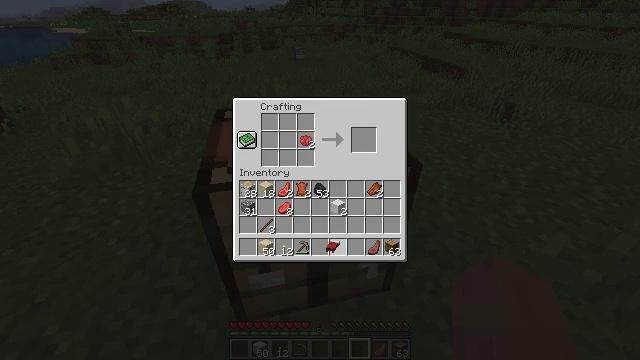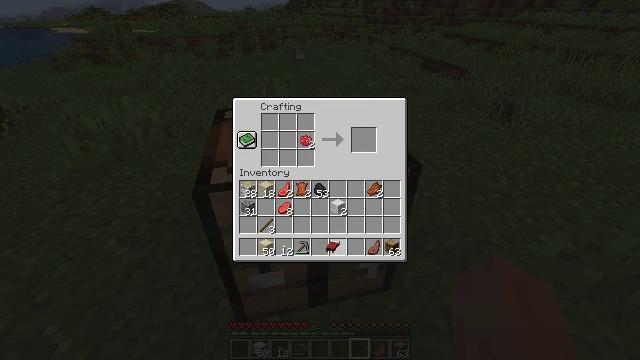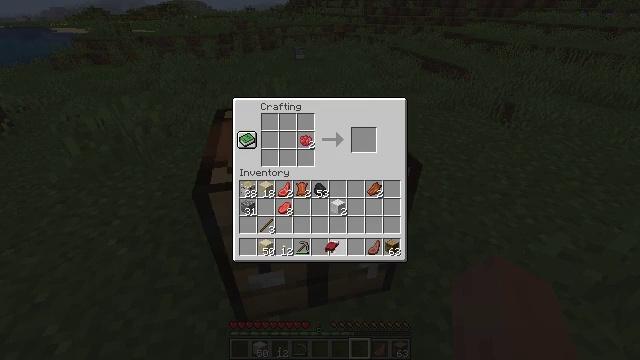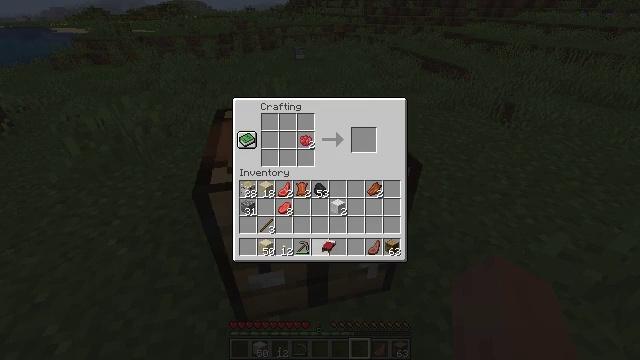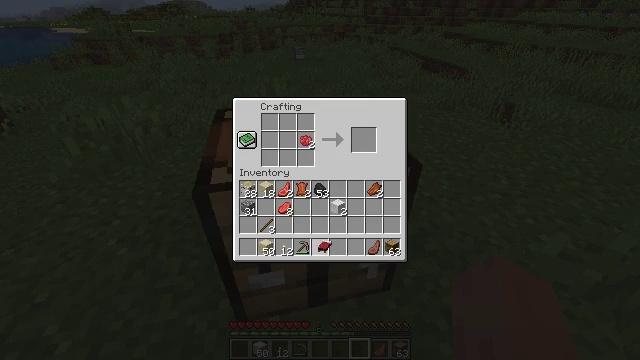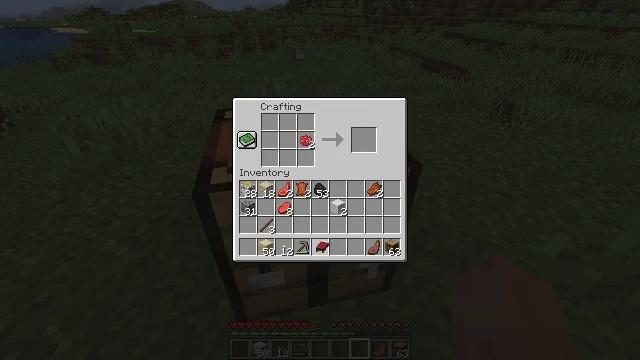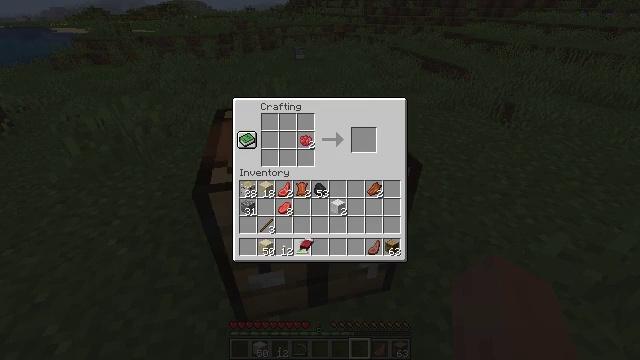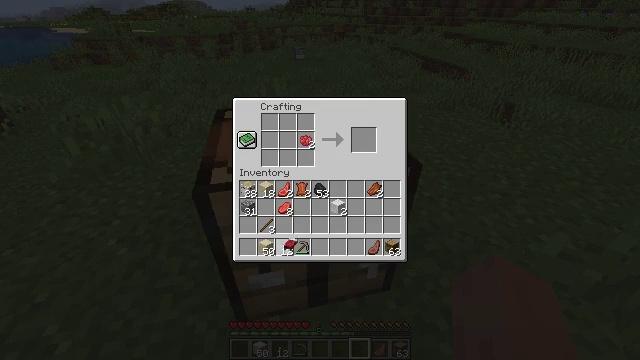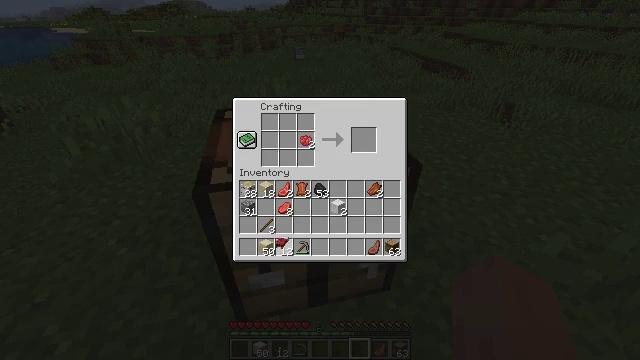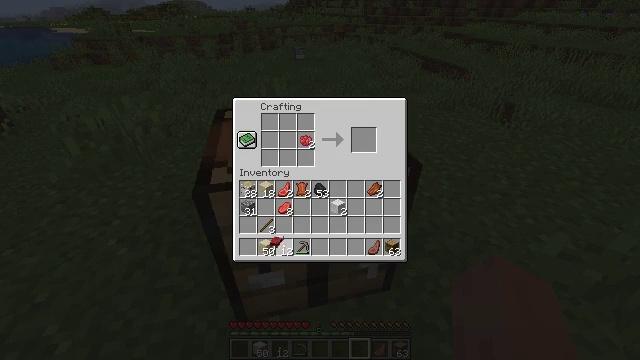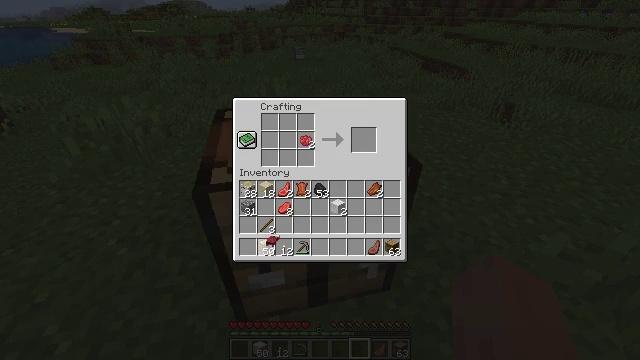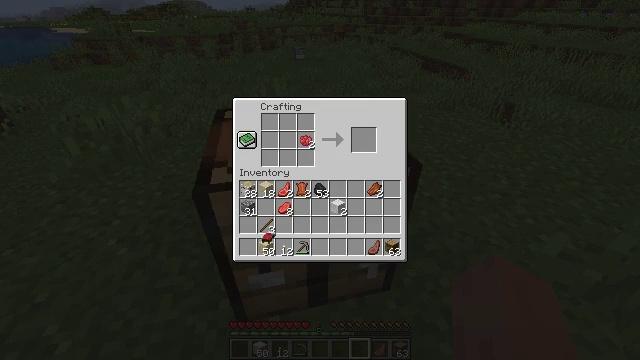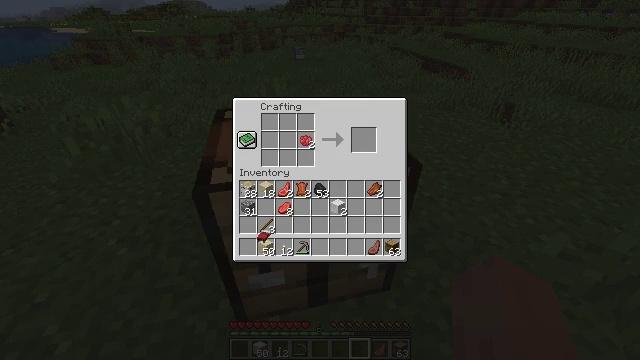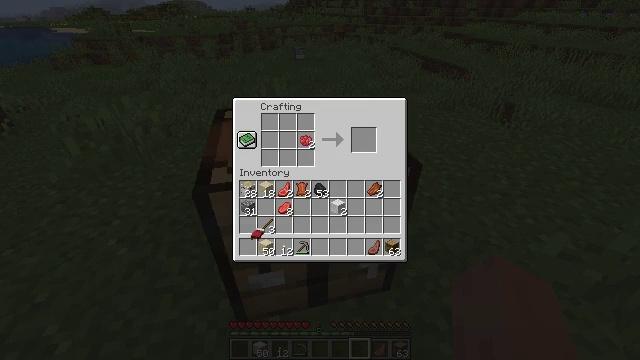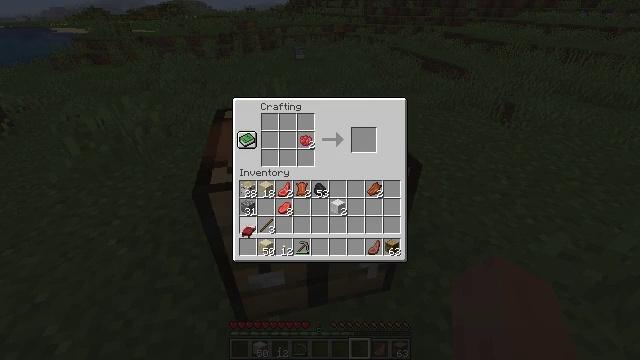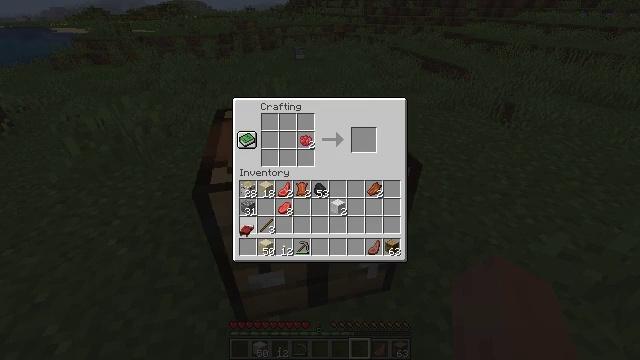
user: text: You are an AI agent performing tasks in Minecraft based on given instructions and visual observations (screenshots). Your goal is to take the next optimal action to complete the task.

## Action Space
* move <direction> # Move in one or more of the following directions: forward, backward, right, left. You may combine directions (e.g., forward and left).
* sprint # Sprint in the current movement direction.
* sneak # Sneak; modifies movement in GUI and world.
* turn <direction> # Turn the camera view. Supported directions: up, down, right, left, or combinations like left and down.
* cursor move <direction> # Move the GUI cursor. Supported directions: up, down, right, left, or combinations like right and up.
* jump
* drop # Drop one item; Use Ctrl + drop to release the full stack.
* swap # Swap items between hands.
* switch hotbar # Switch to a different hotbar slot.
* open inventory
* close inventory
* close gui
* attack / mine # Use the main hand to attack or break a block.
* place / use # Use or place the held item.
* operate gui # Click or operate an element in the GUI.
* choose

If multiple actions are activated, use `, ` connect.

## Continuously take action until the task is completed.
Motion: motion action
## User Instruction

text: Get a white carpet by placing wool in the crafting table.
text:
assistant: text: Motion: no_op
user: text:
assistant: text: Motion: no_op
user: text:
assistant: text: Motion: no_op
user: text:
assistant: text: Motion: no_op
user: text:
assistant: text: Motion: no_op
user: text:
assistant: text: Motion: cursor move left
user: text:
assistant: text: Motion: cursor move left
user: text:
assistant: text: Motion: cursor move left
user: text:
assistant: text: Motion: no_op
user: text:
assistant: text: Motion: no_op
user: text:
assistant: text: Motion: no_op
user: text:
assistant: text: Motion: no_op
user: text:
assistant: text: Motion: no_op
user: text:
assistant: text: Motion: cursor move left
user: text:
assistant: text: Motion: no_op
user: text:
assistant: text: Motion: no_op
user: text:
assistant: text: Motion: no_op
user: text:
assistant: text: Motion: no_op
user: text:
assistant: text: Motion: no_op
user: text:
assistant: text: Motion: no_op
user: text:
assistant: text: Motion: no_op
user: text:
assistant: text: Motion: operate gui
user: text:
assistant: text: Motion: operate gui
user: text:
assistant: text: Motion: operate gui
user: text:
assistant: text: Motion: operate gui
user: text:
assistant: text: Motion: no_op
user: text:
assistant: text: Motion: cursor move right
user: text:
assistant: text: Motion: no_op
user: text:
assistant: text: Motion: cursor move right
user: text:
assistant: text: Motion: no_op